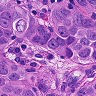
Metastatic tissue present: yes